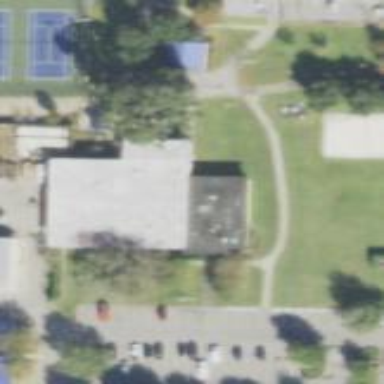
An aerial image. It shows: College building.